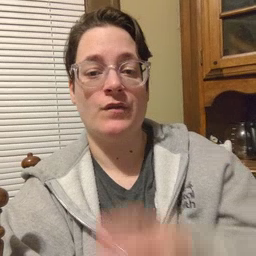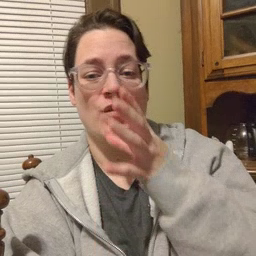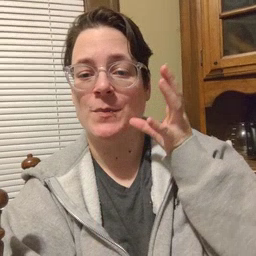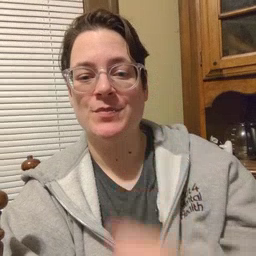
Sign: farm